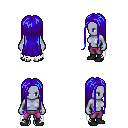
a pixel art fantasy rpg character, female body template, dark elf, purple skin, white tattered cape, magenta pants, blue extra-long hairstyle, black shoes, four views (front, back, left, right), 2x2 character sprite sheet, small pixel art, hard edges, no anti-aliasing